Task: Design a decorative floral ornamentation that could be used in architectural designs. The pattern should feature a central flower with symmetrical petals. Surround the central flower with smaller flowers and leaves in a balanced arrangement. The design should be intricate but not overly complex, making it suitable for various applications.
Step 1256:
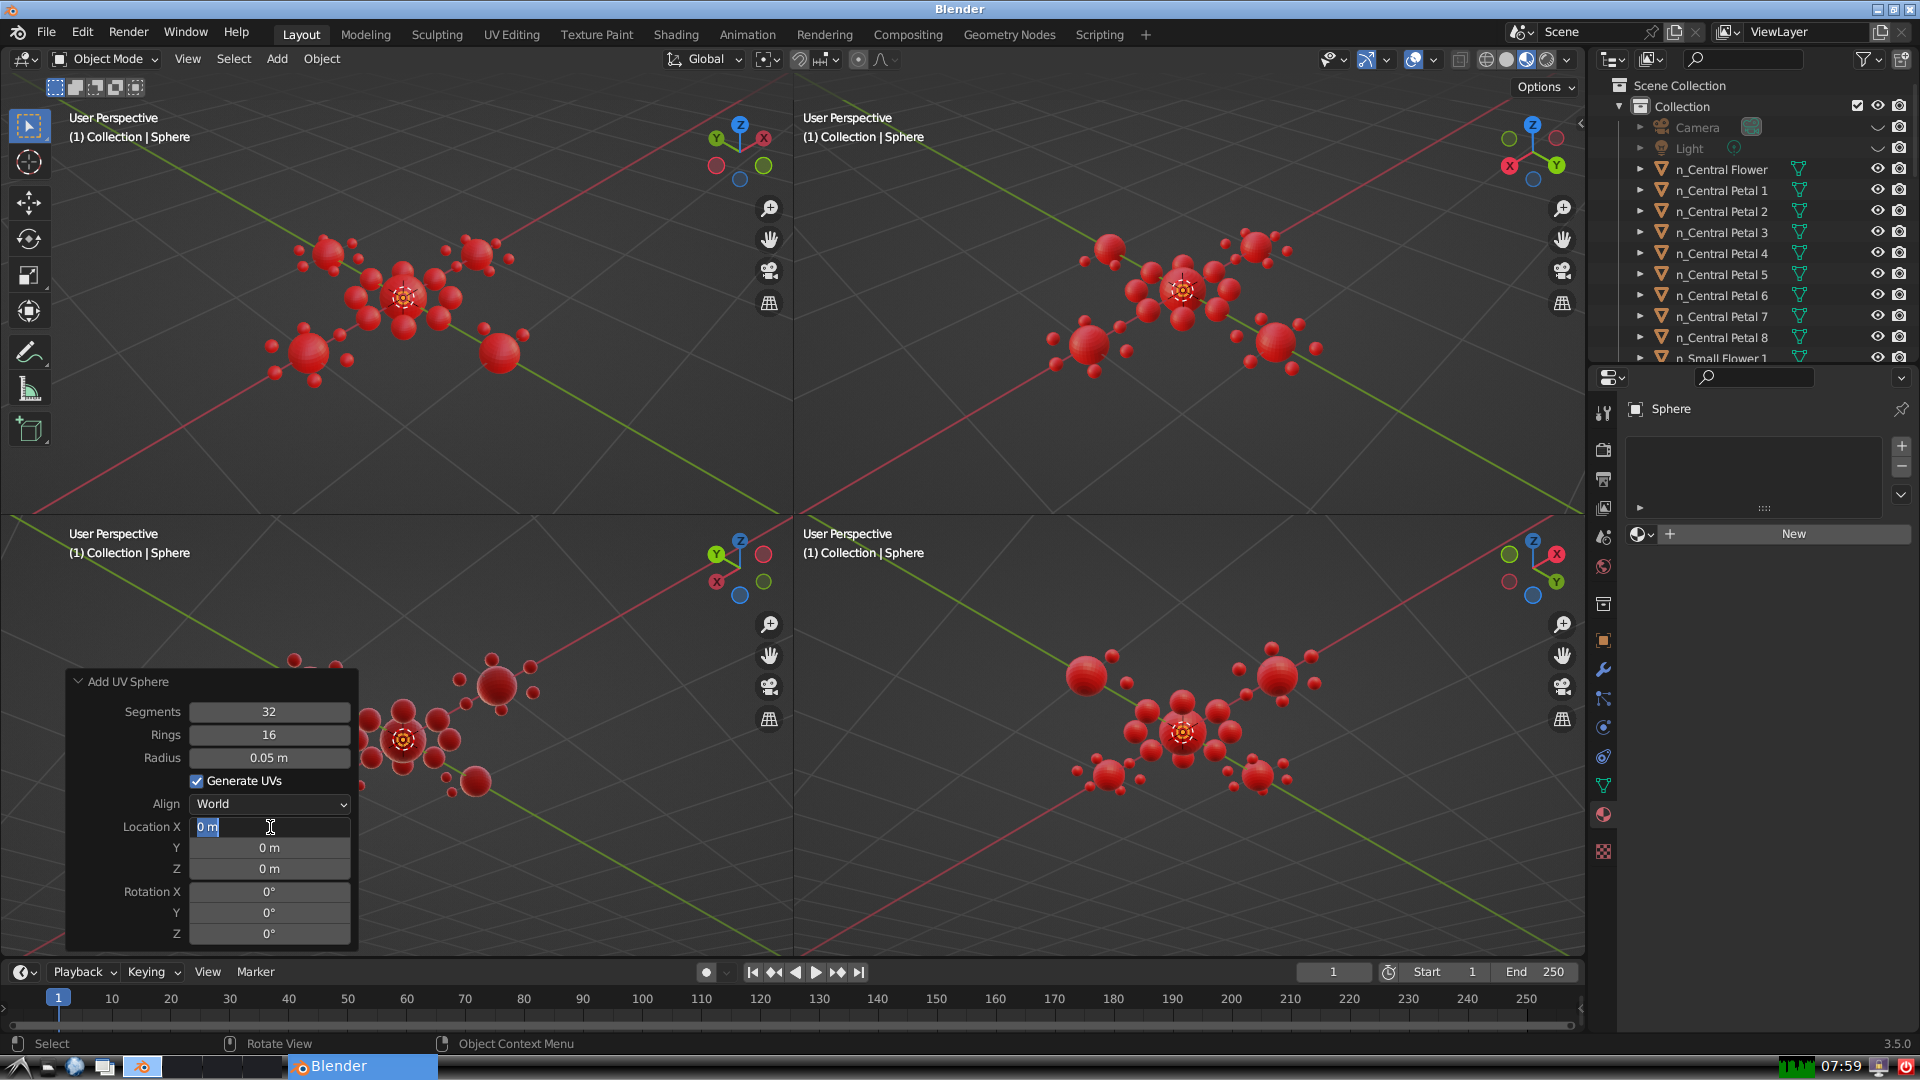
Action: input_text: -0.15000000000000013